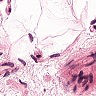
Metastatic tissue present: no